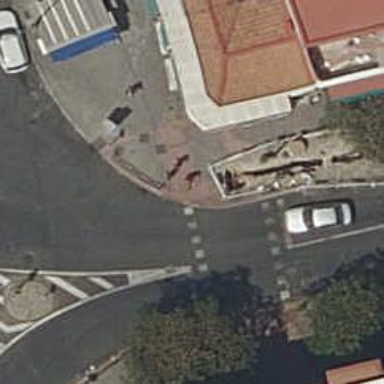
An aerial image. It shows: Road with traffic signals and zebra crossing with traffic signals.